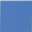
Piece: xx